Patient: sex M, age 42
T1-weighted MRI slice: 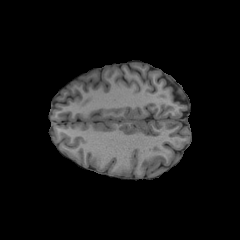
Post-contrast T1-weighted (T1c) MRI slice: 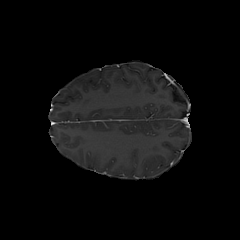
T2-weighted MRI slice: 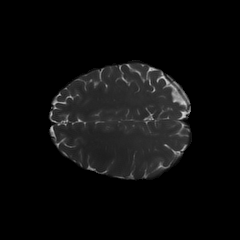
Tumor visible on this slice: no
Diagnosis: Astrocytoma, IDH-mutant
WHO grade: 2